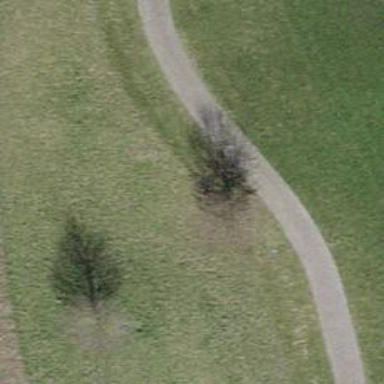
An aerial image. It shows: Urban tree adds touch of nature to the surroundings.